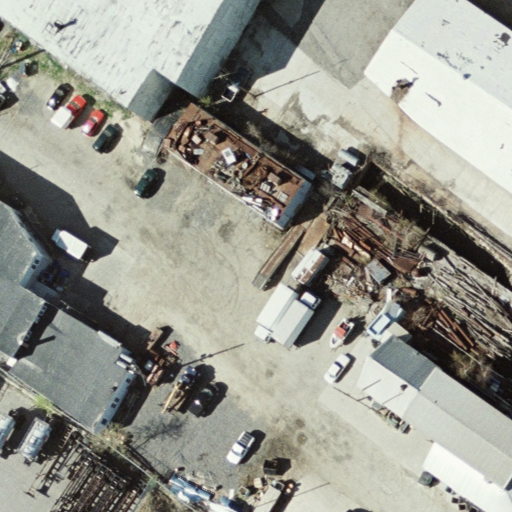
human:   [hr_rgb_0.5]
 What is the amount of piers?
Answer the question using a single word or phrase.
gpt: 1

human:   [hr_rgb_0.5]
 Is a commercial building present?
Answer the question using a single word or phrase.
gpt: no

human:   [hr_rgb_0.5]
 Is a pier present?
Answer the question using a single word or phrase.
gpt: yes

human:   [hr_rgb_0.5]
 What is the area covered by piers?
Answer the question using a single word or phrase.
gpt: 1108m2

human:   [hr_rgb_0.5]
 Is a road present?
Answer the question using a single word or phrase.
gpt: yes

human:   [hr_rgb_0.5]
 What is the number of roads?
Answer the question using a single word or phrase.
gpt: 1

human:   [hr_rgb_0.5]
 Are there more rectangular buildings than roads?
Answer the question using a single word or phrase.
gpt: no

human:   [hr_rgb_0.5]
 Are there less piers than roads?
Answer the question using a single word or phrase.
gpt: no

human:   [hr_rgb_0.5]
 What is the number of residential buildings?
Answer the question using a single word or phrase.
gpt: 0

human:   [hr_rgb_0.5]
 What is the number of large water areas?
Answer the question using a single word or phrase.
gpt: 0

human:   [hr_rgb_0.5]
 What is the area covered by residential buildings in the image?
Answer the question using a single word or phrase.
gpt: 0m2

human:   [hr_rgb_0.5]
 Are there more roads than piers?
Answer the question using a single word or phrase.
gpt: no

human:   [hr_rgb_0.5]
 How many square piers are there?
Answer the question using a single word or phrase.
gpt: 0

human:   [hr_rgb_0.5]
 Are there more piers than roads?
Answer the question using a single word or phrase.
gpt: no

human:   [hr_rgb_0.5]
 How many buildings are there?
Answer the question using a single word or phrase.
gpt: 0

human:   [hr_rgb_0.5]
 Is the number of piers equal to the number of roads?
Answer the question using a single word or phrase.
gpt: yes

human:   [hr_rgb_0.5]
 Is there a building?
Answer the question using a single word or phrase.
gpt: no

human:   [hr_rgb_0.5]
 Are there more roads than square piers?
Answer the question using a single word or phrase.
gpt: yes

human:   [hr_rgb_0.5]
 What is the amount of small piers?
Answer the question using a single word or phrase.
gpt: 0

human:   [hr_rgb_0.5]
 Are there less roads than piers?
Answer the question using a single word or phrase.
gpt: no

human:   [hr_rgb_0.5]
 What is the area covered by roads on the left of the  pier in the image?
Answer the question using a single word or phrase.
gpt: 0m2

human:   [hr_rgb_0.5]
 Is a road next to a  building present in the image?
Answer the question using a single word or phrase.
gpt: no

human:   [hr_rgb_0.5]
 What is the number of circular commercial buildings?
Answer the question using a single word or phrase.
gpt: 0

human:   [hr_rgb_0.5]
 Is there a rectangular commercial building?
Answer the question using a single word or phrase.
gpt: no

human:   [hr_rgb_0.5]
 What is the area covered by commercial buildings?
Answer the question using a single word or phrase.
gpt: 0m2

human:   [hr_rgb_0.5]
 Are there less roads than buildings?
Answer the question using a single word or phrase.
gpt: no

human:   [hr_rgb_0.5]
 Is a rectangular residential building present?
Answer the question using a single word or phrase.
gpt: no

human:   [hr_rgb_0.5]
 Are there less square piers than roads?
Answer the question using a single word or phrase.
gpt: yes

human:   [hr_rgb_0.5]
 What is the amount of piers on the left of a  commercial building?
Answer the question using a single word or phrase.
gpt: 0

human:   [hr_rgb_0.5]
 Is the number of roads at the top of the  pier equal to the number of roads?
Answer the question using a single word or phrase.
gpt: no

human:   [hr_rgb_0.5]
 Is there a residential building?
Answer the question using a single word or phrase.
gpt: no

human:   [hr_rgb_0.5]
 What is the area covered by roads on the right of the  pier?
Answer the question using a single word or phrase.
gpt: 0m2

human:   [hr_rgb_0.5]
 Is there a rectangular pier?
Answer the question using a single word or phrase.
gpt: yes

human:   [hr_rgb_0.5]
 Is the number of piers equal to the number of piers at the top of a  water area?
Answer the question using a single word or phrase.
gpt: no

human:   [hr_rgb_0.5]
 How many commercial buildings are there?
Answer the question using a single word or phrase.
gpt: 0

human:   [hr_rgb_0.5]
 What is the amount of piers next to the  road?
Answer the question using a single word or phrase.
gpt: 1

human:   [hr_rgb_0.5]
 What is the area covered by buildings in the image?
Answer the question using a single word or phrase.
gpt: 0m2

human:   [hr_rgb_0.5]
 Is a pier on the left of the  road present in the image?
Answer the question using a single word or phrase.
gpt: no

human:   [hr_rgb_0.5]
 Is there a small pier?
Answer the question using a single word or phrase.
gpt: no

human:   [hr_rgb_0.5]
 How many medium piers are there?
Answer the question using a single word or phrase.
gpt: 0

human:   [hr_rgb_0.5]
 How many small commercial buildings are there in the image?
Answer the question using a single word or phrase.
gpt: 0

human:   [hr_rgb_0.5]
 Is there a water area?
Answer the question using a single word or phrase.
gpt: no

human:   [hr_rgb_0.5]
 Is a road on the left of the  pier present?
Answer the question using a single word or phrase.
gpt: yes

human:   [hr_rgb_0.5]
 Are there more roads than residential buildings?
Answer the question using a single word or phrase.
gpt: yes

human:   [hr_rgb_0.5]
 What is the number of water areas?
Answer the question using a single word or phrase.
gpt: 0

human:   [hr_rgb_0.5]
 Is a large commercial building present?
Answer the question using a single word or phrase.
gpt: no

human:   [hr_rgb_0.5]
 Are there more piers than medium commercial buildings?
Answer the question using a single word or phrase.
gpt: yes

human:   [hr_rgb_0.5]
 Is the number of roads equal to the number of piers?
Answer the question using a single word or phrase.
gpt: yes

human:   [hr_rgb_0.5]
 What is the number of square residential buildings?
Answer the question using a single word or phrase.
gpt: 0

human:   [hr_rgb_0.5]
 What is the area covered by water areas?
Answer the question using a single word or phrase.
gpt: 0m2

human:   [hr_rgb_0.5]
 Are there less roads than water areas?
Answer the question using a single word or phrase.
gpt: no

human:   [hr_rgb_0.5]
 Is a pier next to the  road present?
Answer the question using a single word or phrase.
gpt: yes

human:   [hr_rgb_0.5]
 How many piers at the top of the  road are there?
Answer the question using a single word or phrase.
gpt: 0

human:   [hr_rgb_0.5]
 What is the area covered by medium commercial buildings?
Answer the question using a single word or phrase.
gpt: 0m2

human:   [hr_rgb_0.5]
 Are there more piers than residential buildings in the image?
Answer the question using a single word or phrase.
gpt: yes

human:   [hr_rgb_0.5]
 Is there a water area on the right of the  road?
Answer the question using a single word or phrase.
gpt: no

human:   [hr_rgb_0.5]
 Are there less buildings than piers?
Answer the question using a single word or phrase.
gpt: yes

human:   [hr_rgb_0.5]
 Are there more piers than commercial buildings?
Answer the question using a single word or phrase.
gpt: yes

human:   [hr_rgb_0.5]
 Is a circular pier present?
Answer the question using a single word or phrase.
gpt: no

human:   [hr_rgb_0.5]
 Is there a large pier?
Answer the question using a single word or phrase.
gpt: yes

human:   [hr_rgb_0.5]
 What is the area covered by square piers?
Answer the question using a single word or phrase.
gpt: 0m2

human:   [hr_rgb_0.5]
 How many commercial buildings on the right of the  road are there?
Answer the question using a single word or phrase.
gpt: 0

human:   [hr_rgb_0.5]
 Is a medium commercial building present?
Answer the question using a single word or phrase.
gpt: no

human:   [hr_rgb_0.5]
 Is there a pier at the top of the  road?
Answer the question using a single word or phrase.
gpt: no